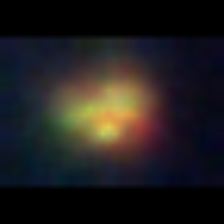
Taxon: NanoPlankton
Group: Other